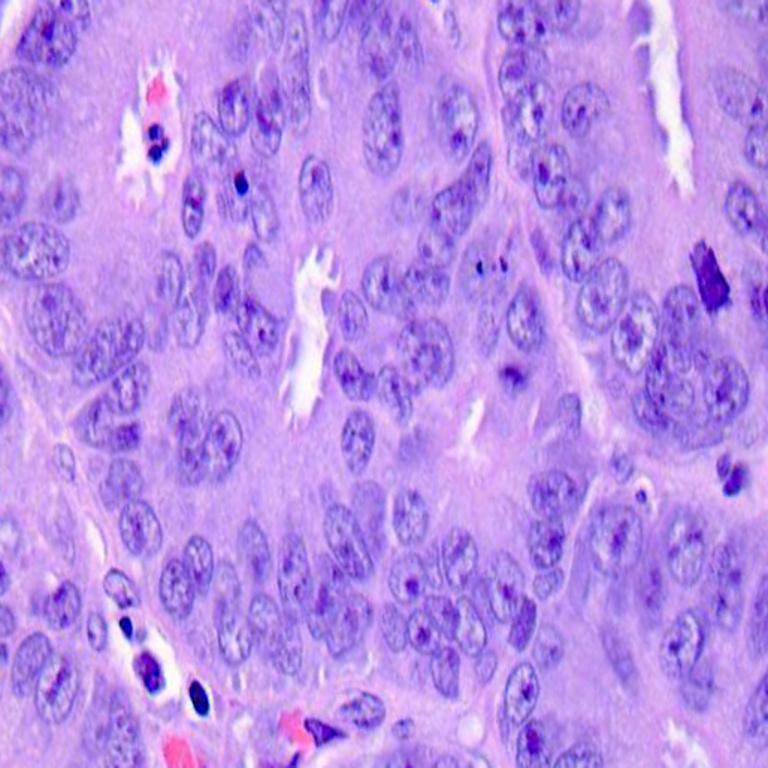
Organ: colon
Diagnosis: adenocarcinomas